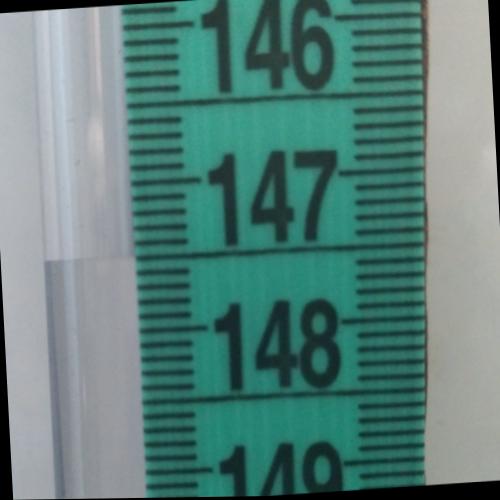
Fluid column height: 147.5 cm